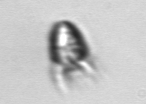
Label: Ciliophora